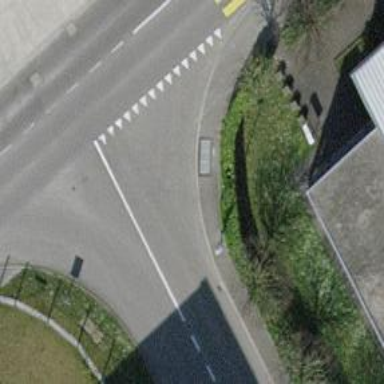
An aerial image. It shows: Asphalt sidewalk.